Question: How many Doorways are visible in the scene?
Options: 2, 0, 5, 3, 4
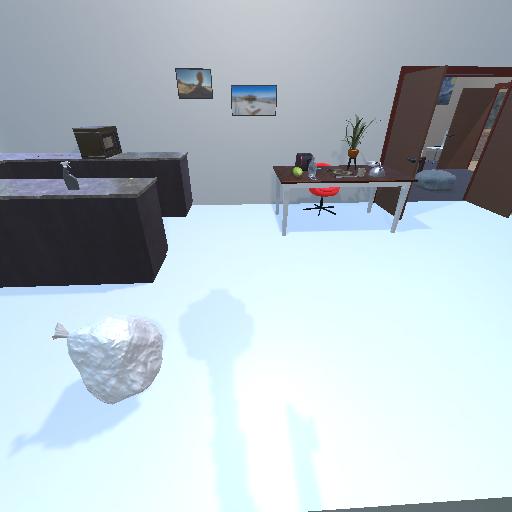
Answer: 2